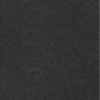
Label: dusty